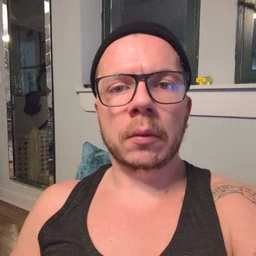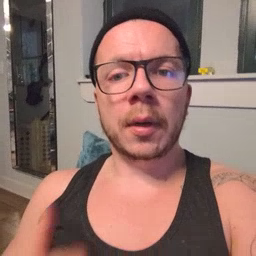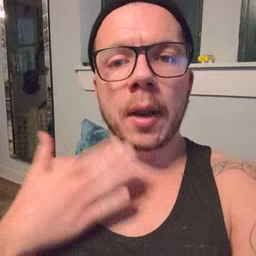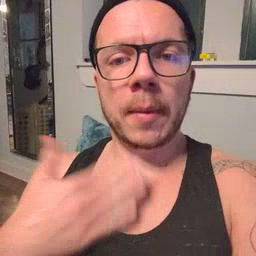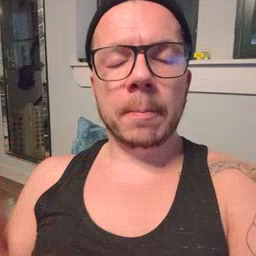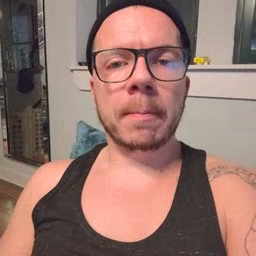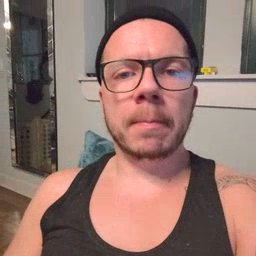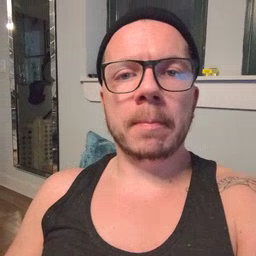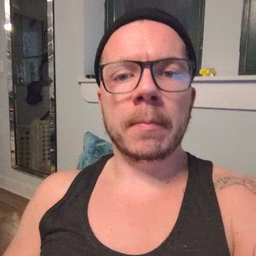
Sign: happy